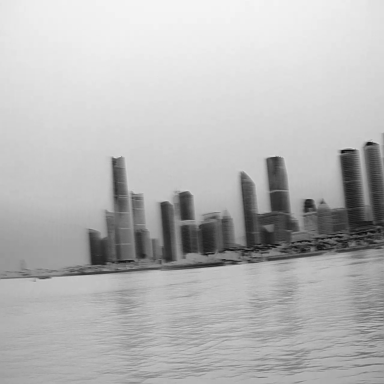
There is a canoe in the infrared image.